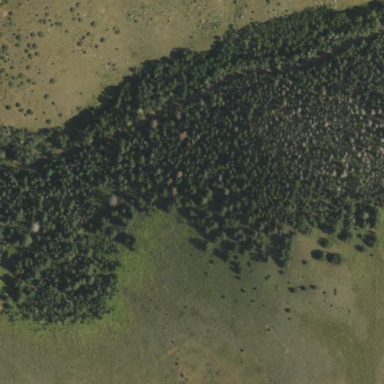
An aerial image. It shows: Dense evergreen needle-leaved woodland with trees.